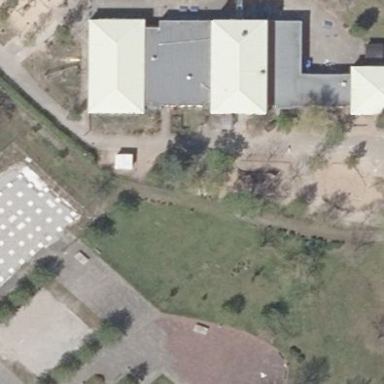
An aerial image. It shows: Kindergarten.